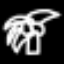
Label: palm tree